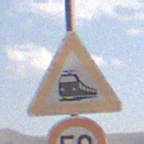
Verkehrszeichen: Bahnuebergang
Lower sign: Geschwindigkeit50
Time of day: Midday
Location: Outdoor (Nature)
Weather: PartlyCloudy
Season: NotSpecified
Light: Natural